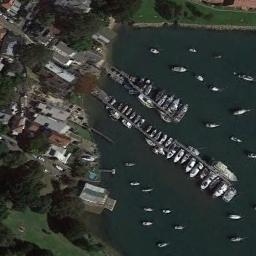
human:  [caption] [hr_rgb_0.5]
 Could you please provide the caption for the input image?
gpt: Many ships are in the harbor .

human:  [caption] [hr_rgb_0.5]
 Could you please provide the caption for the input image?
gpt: The harbor has lots of neatly docked boats and a dense residential area is next to the harbor .

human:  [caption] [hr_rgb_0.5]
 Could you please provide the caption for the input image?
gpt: There are many ships moored on the sea next to the harbor next to the buildings and lawns, And there are many yachts scattered on the sea .

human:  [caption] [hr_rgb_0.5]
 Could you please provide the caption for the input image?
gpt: There are some buildings and green trees around the harbor with some ships .

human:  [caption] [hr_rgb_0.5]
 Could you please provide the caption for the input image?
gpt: The left side of the harbor was full of boats .